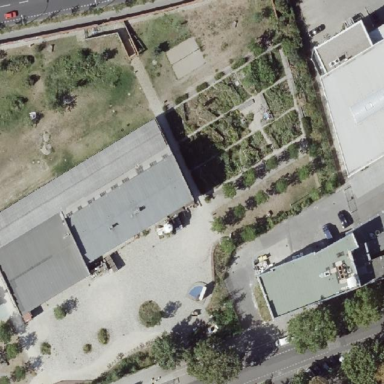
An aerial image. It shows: Arts centre.